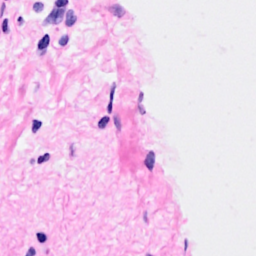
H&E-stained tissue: Breast